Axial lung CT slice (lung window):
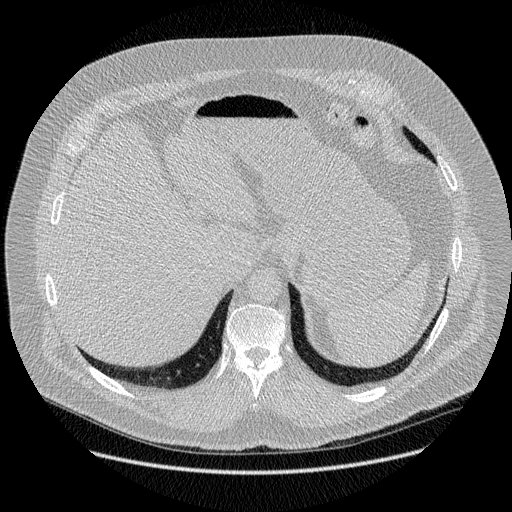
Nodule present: no